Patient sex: F
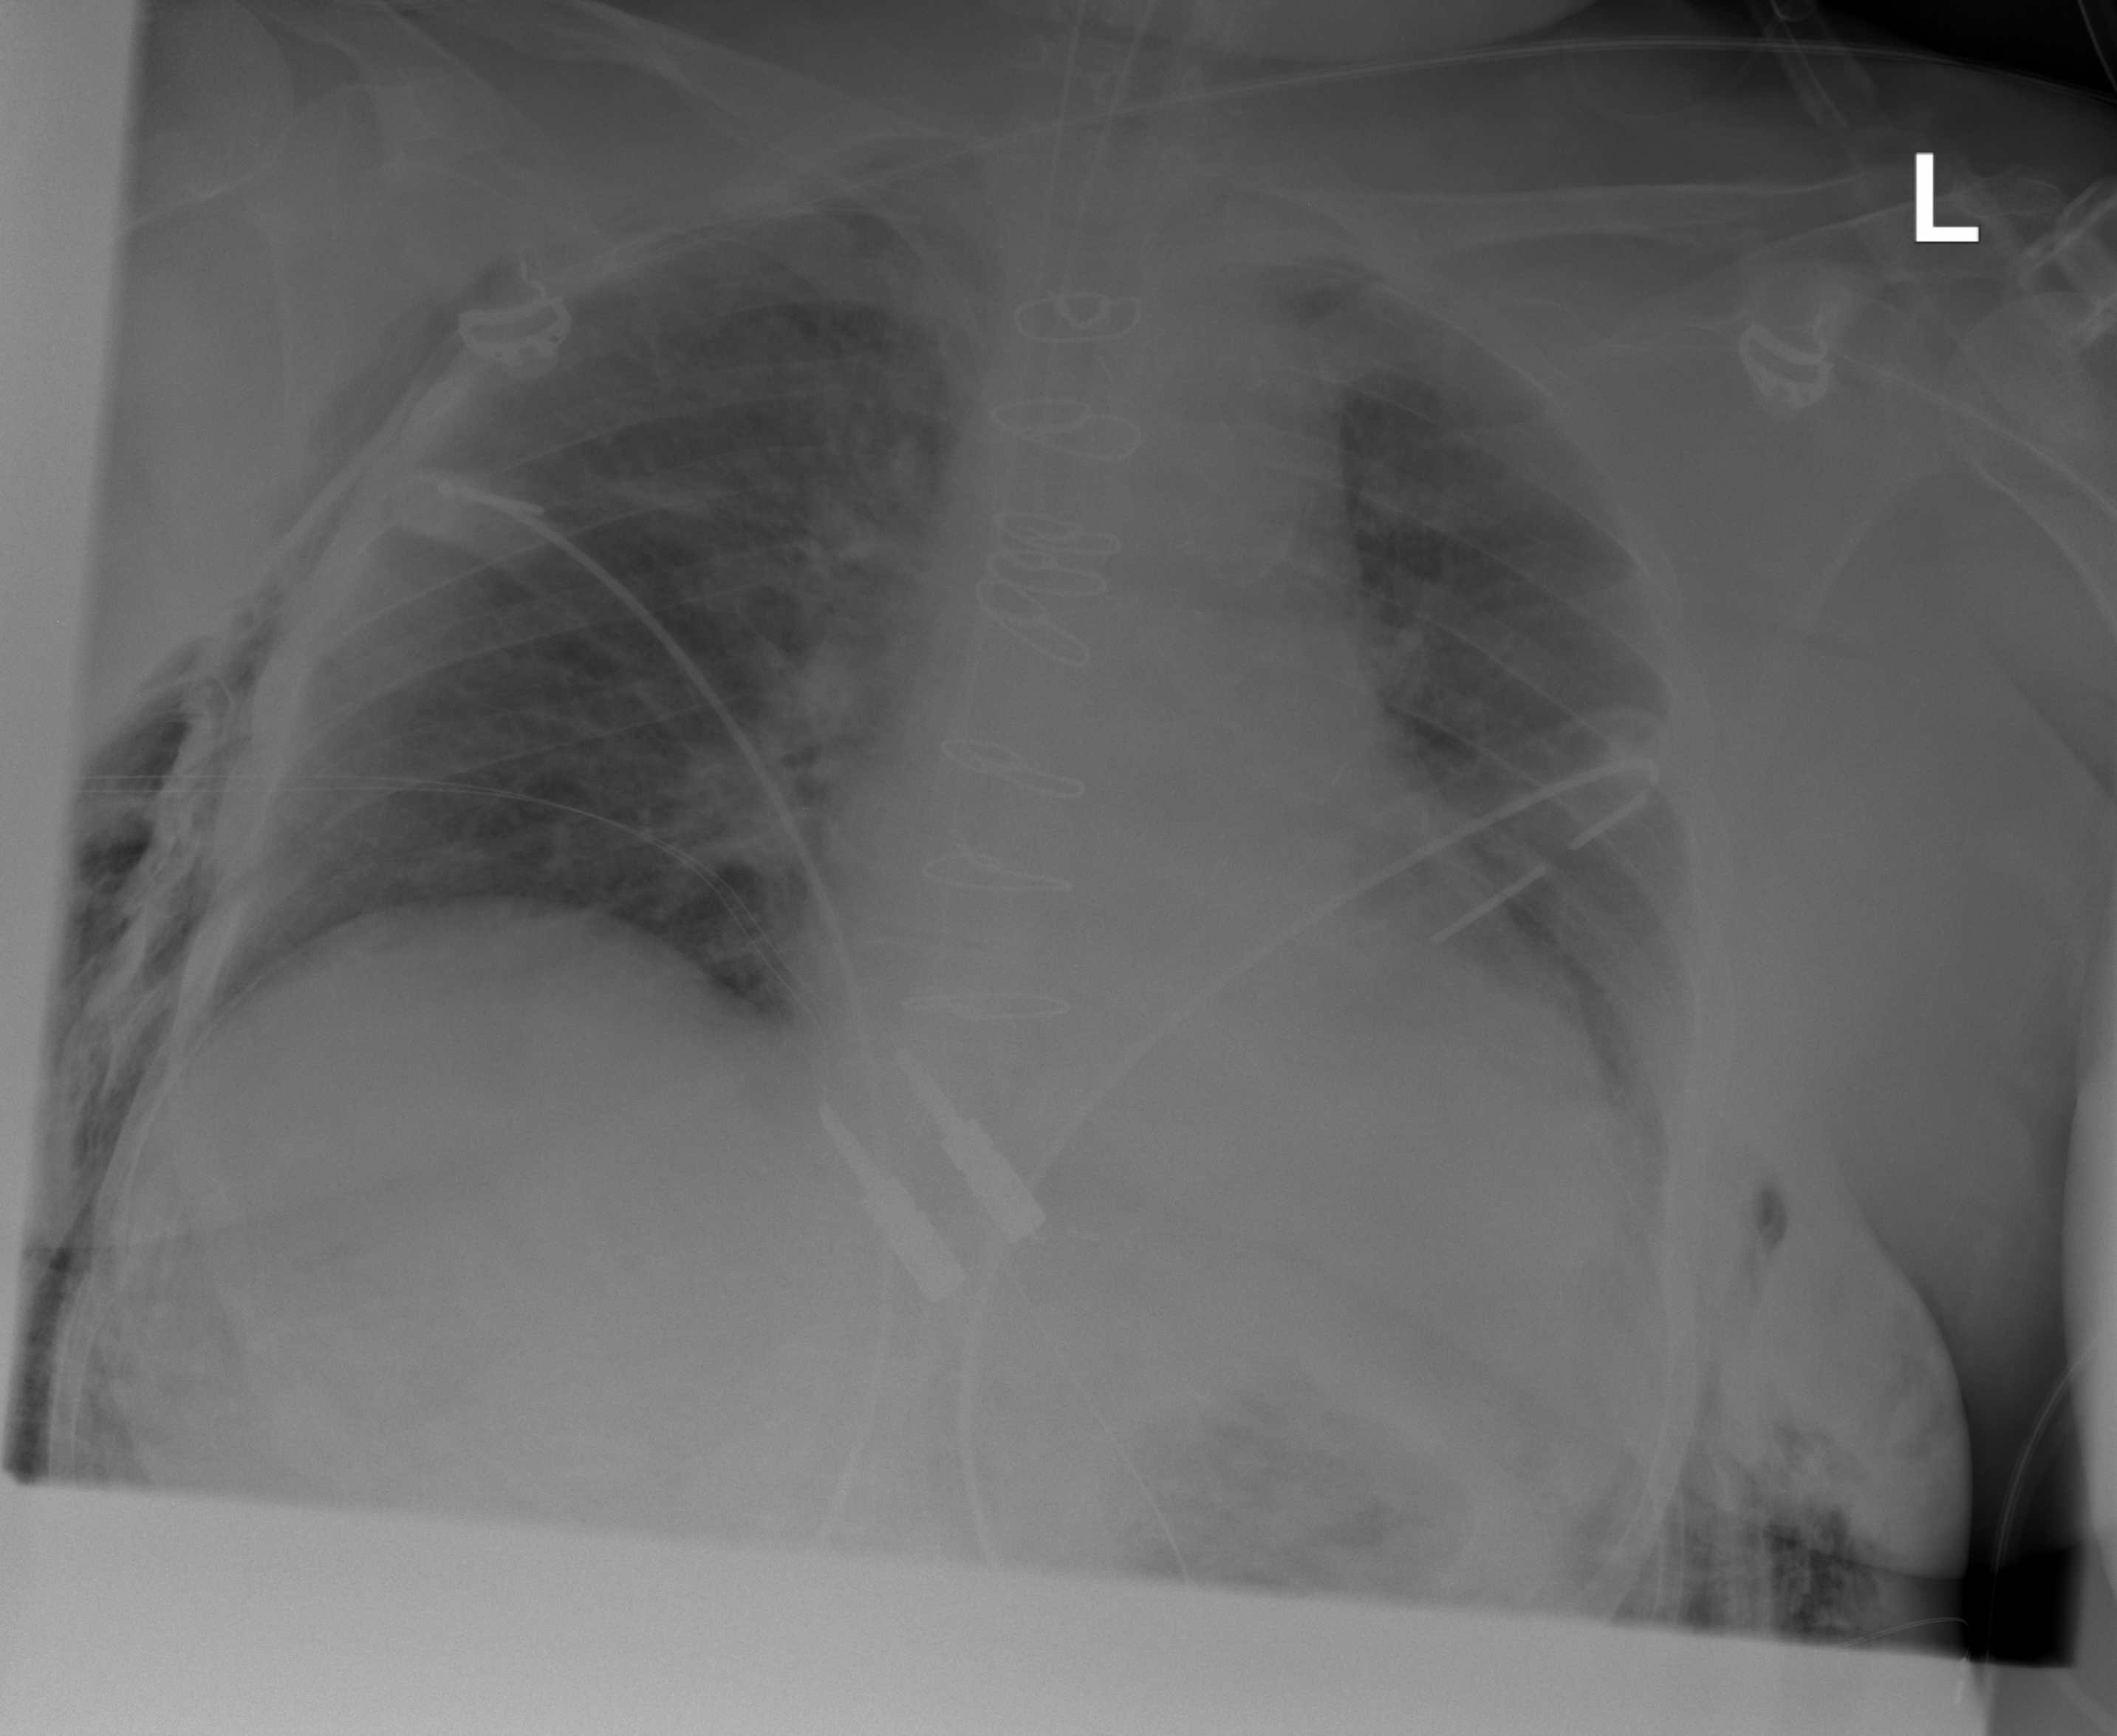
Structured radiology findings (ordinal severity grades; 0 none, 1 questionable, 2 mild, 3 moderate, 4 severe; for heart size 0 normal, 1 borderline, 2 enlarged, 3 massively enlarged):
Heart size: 1
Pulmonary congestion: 1
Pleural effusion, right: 0
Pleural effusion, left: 2
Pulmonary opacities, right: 0
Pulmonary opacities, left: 0
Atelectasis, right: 0
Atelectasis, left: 2